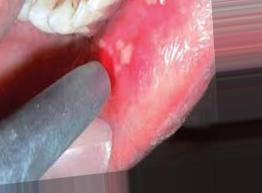
Condition: Mouth Ulcer